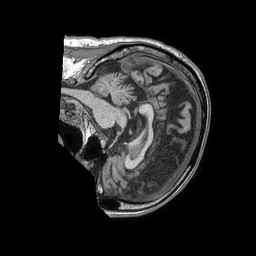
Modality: T1w
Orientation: sagittal
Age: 83
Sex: male
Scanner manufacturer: philips
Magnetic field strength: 1.5 T
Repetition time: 0.007767 s
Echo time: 0.003549 s